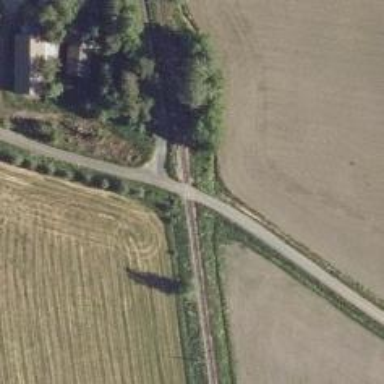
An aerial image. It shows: Railway level crossing.